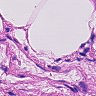
Metastatic tissue present: no